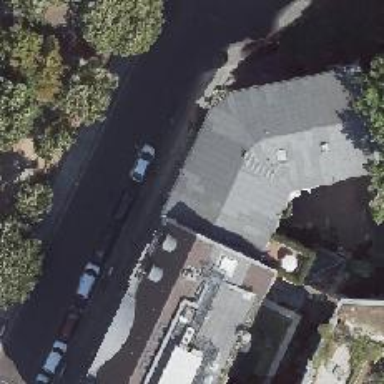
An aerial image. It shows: Cafe.